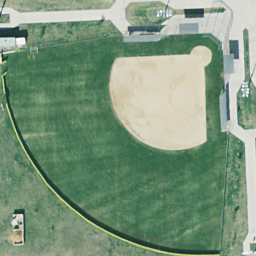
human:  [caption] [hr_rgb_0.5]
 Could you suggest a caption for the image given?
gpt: A regular baseball diamond compose of manicured lawns and sand .

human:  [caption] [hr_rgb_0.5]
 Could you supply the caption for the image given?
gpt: This is a baseball diamond .

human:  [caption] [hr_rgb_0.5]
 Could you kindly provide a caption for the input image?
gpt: It is a regular baseball diamond .

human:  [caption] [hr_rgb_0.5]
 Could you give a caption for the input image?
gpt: It is a new baseball diamond with stands sorrounded .

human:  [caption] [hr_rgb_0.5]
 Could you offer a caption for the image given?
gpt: A regular baseball diamond compose of manicured lawns and sand .